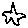
Label: star